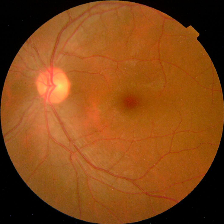
Diabetic retinopathy grade: No DR